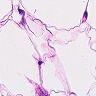
Metastatic tissue present: no